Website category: university
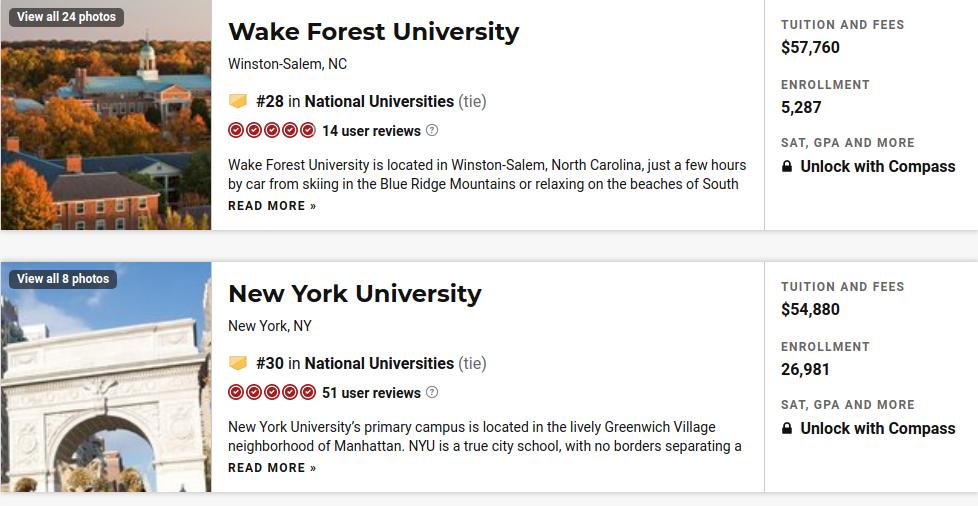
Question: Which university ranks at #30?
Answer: New York University

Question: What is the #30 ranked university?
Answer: New York University

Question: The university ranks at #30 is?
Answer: New York University

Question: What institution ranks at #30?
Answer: New York University